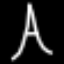
Label: The Eiffel Tower